Interaction volume radius: 5 \u00c5
Interaction volume height: 10 \u00c5
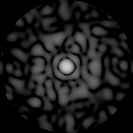
Disorder parameter: 0.9191